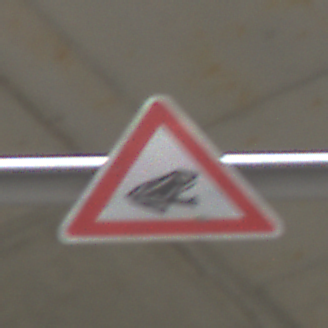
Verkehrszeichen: AmphibienwanderungLinks
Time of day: Midday
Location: Roofed (Urban)
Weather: Overcast
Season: NotSpecified
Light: Artificial